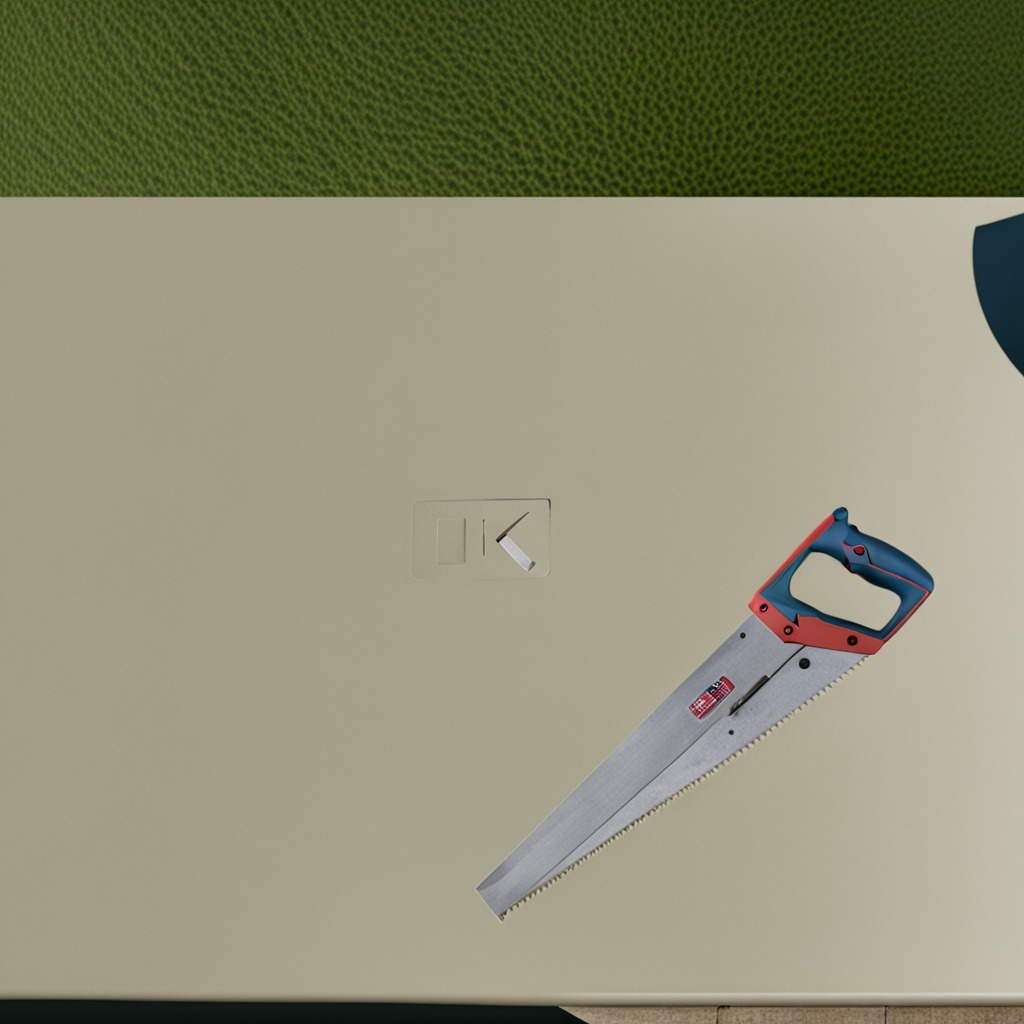
A metal saw lies on a clean utility table in a temporary outdoor tool station afternoon light present textured surface.